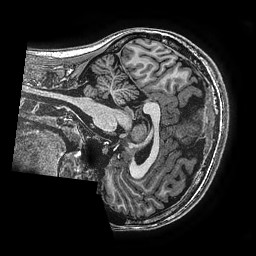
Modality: T1w
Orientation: sagittal
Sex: female
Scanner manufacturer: ge
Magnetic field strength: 3 T
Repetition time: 0.00766 s
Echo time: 0.003476 s